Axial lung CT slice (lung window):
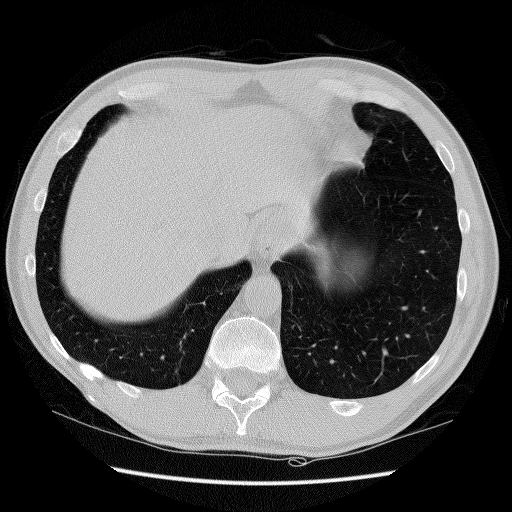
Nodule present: no